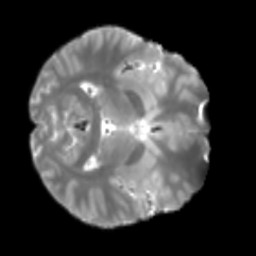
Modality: T2w
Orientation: axial
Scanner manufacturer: siemens
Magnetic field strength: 3 T
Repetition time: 4 s
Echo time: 0.0594 s